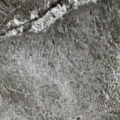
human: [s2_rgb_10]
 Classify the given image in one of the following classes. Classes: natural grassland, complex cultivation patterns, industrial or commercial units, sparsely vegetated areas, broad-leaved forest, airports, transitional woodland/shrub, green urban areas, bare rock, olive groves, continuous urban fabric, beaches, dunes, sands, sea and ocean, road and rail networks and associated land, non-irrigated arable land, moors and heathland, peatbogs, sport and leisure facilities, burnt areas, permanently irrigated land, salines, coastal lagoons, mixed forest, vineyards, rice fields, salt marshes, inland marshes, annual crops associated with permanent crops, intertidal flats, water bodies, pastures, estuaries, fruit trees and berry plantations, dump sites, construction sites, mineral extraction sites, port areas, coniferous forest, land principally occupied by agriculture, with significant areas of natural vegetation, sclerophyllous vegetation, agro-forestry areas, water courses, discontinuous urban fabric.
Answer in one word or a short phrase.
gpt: coniferous forest, mixed forest, transitional woodland/shrub